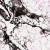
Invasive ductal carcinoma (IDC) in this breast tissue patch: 0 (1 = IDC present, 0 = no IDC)